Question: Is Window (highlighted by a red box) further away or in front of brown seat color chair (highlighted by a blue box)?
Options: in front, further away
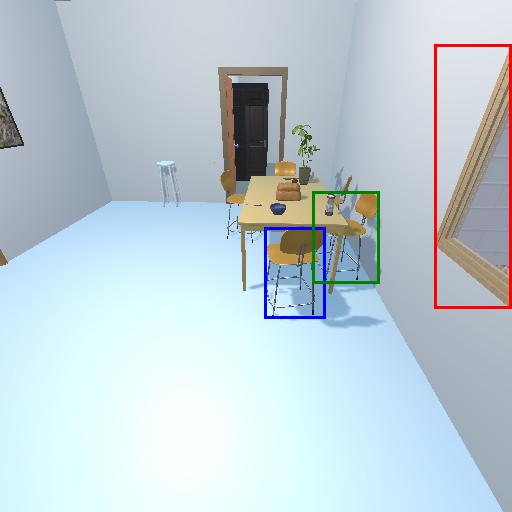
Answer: in front